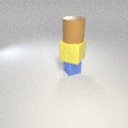
small blue rubber cube below large yellow rubber cube